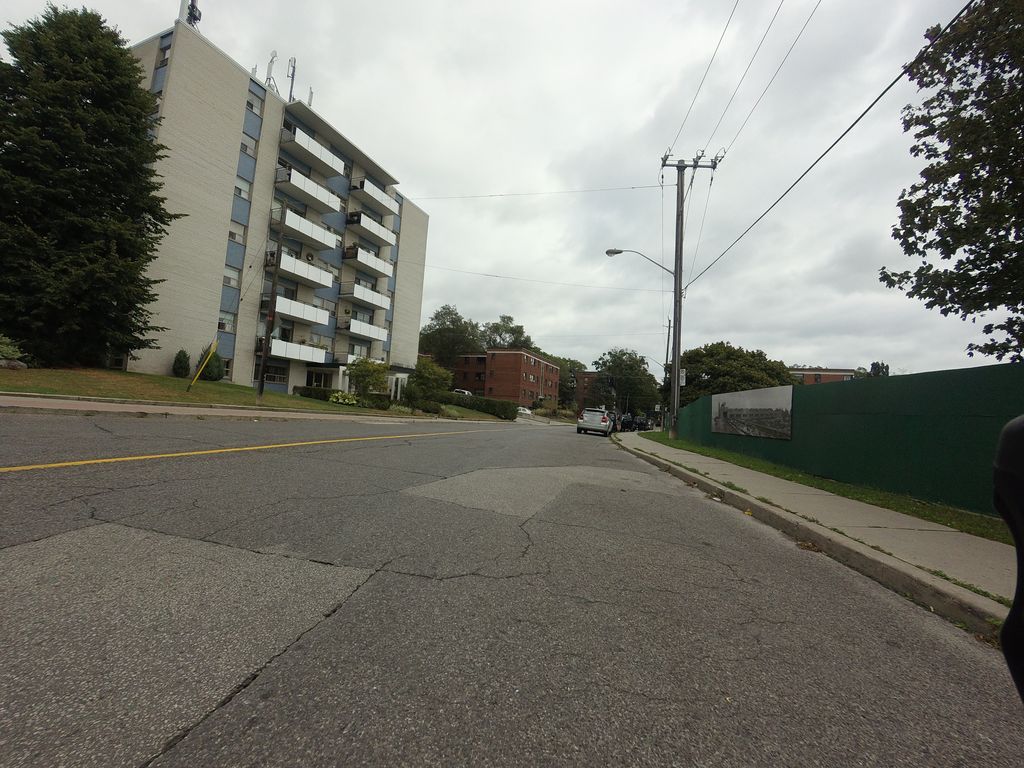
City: toronto